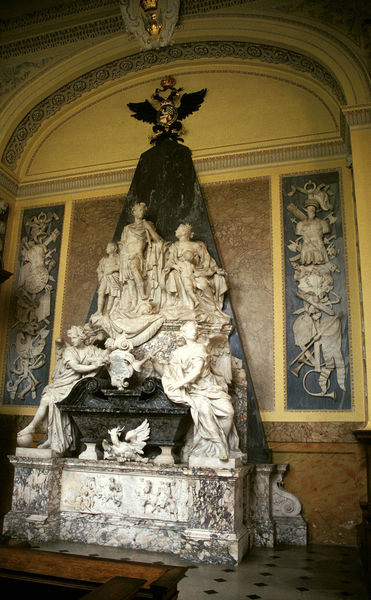
Titel: Kapelle, Grabmahl des ersten Duke of Marlborough
Künstler: William Kent
Standort: Woodstock, Oxfordshire
Institution: Blenheim Palace
Schlagwörter: adler, flügel, gruppe, mann, weiß, dreieck, frauen, gelb, menschen, frau, marmor, männer, schwarz, tier, barock, falten, leiche, mensch, sockel, stein, tot, trauer, innenraum, kirche, gewand, gold, familie, gewänder, engel, skulptur, relief, bogen, figuren, rundbogen, thron, bildhauerei, bronze, plastik, fussboden, nische, denkmal, fliesen, uniform, altar, gestalten, wappen, skulpturen, sarg, statuen, grab, kirchenraum, posaunen, heilige, fresko, wien, prunk, klassik, dreieckig, mausoleum, drache, grabmal, bildhauer, aufbau, schwaz, sarkophag, tumba, wandverkleidung, grablege, figurengruppe, platik, bernini, skulturen, wandrelief, canova, sarkopharg, pietro, wandverkelidung, stefansdom, figuren engel, skuulpturen, verjügennd